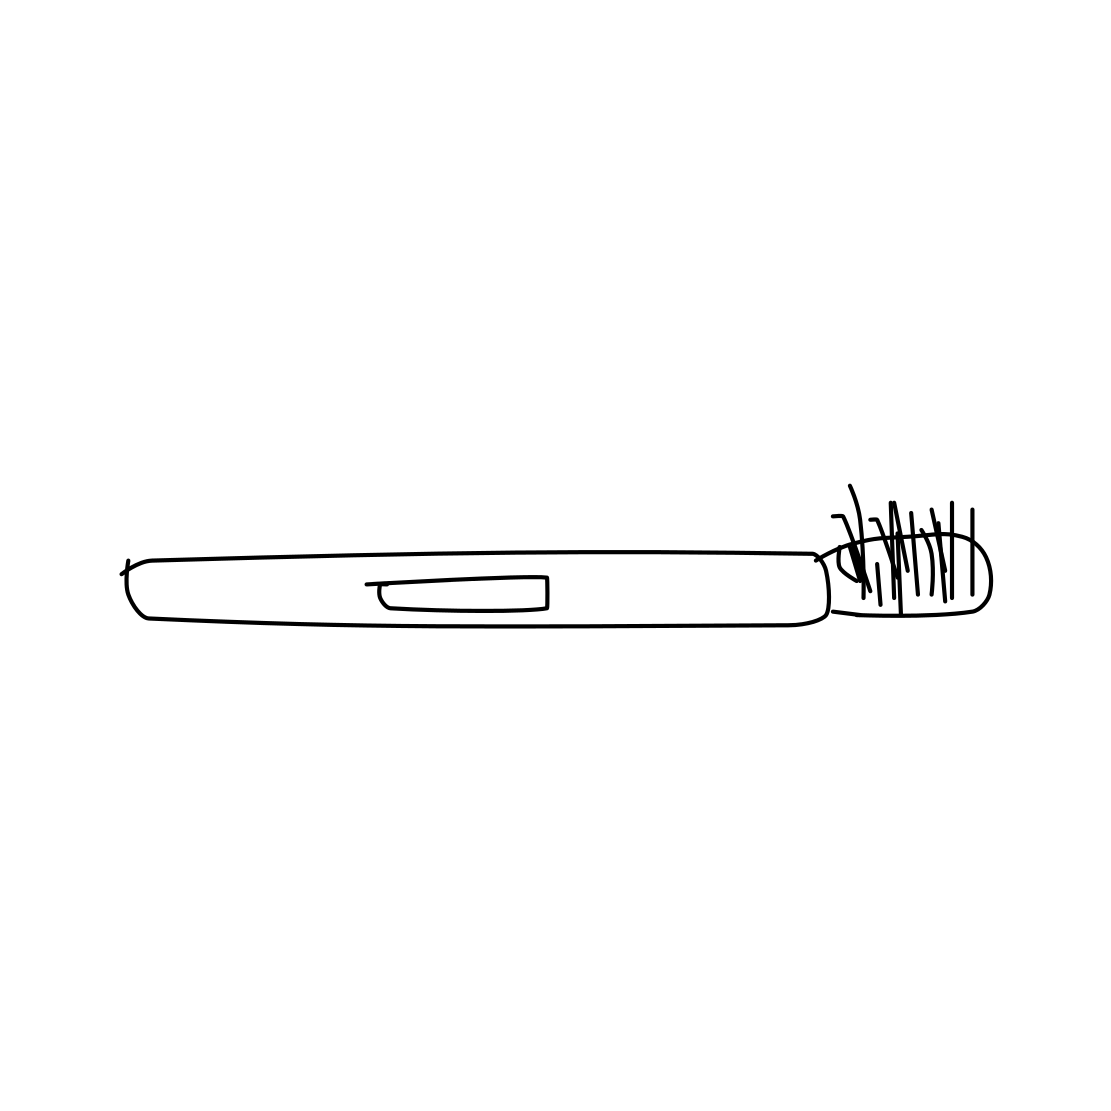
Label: toothbrush